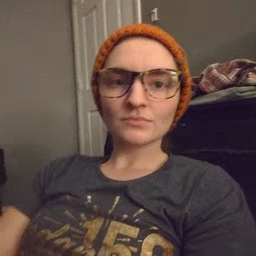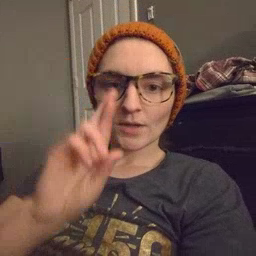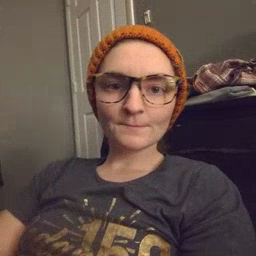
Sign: refrigerator